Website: lowes
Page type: customer-info-address
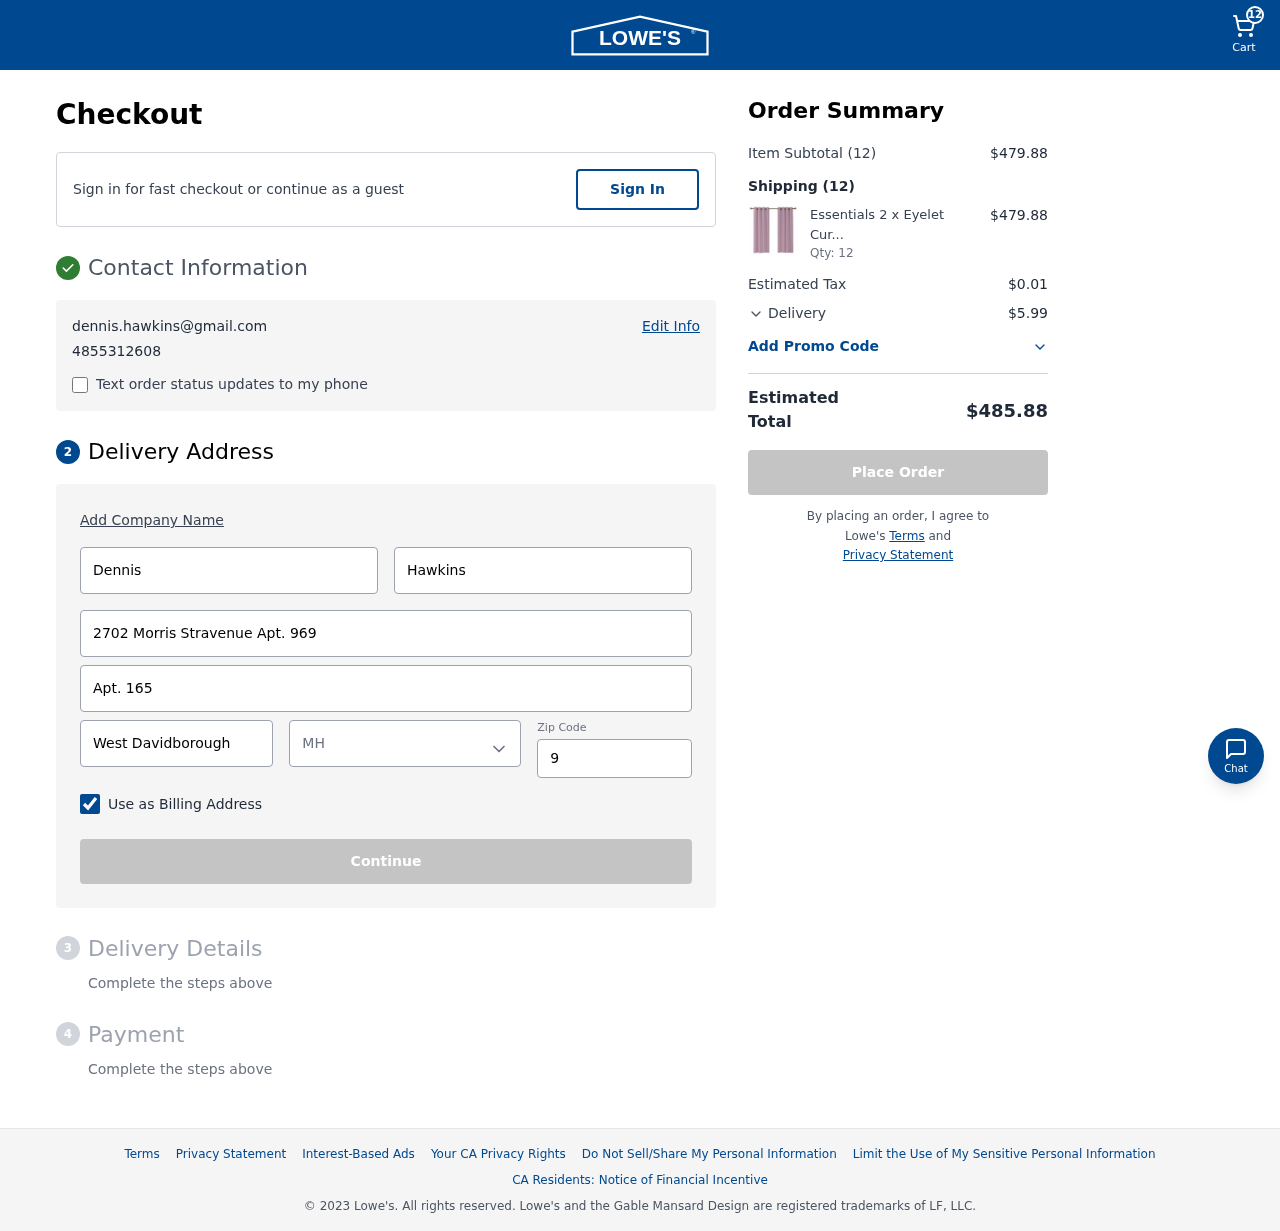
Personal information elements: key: PII_CITY
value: West Davidborough
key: PII_EMAIL
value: dennis.hawkins@gmail.com
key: PII_FIRSTNAME
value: Dennis
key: PII_LASTNAME
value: Hawkins
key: PII_PHONE
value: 4855312608
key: PII_POSTCODE
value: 98538
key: PII_STATE
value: MH
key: PII_STREET
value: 2702 Morris Stravenue Apt. 969
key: PII_STREET2
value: Apt. 165
Product elements: key: PRODUCT1_NAME
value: Essentials 2 x Eyelet Curtains
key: PRODUCT1_QUANTITY
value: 12
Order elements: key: ORDER_NUM_ITEMS
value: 12
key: ORDER_SUBTOTAL
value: $479.88
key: ORDER_NUM_ITEMS2
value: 12
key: ORDER_SUBTOTAL2
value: $479.88
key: ORDER_TAX
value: $0.01
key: ORDER_SHIPPING_COST
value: $5.99
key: ORDER_TOTAL
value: $485.88